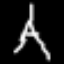
Label: The Eiffel Tower